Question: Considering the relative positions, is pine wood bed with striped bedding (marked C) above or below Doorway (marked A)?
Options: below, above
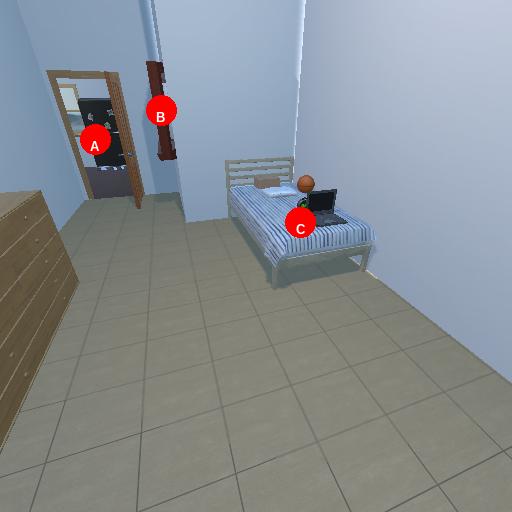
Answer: below